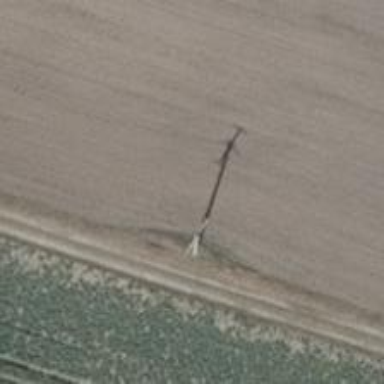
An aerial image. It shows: Minor power line with 3 cables.